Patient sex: M
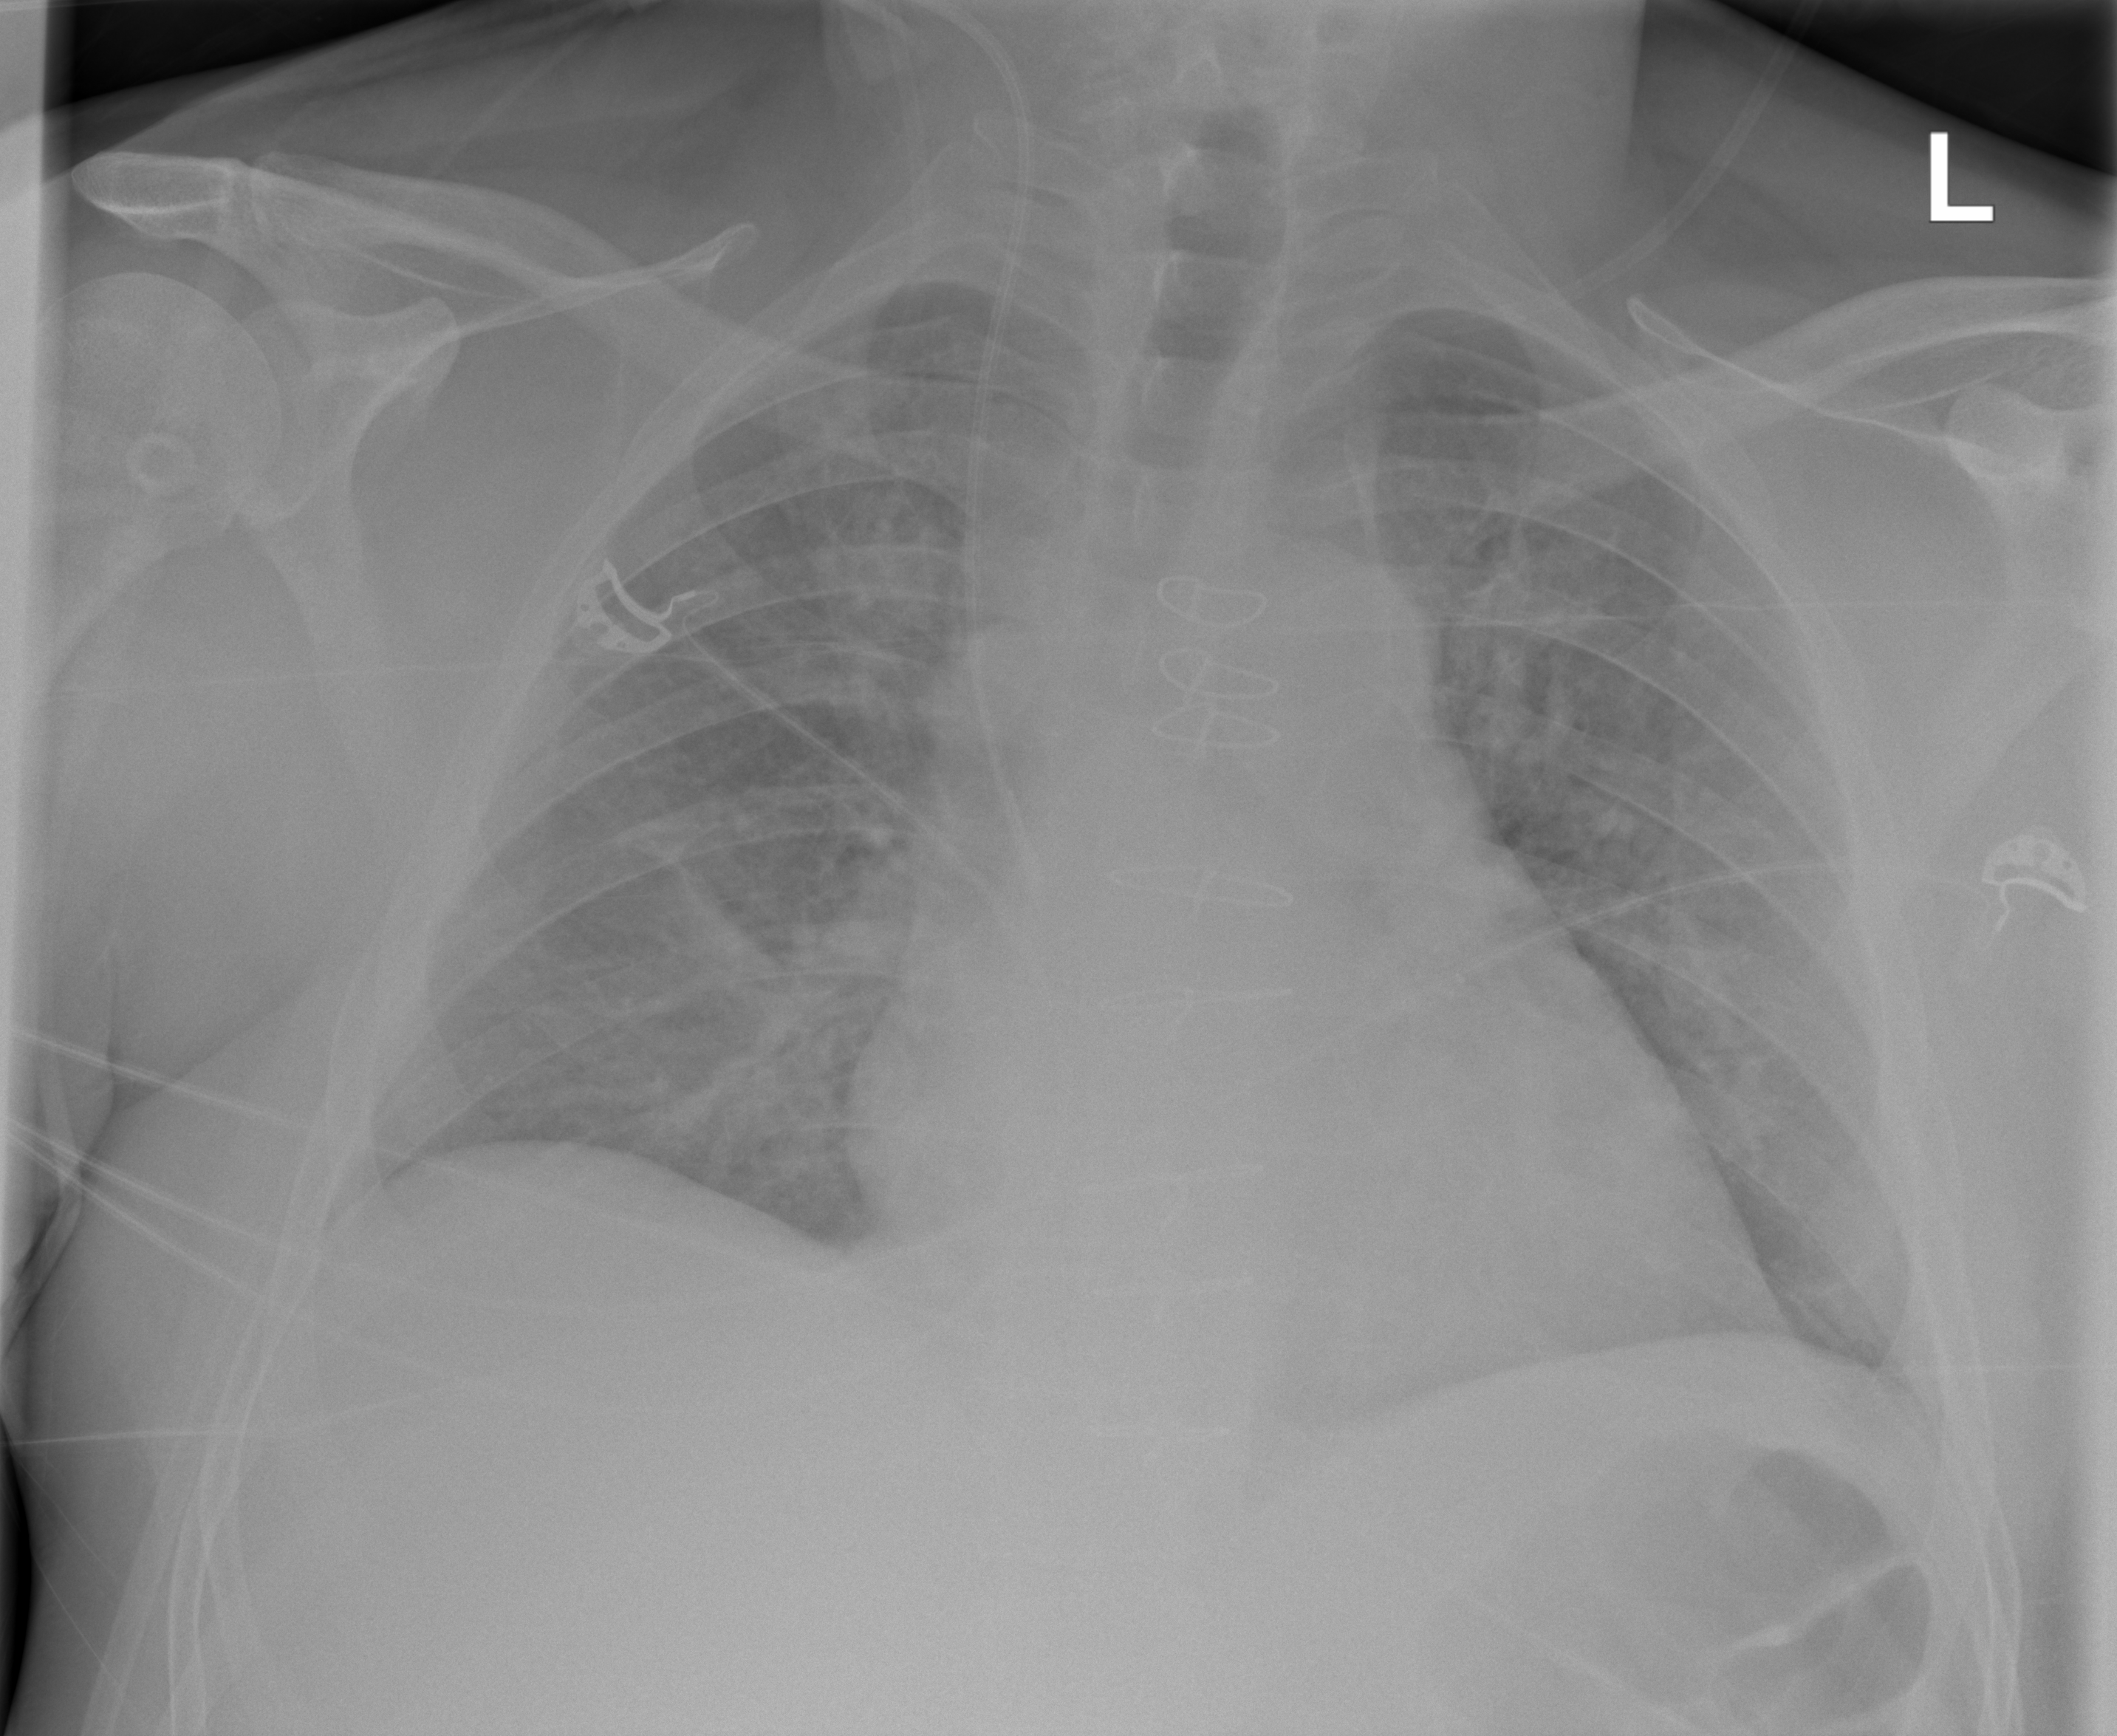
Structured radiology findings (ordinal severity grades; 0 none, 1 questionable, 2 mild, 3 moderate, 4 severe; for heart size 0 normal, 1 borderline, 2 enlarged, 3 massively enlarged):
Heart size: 2
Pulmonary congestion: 1
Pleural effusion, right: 0
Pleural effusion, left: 2
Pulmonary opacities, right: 0
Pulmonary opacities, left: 0
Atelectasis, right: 2
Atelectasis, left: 0